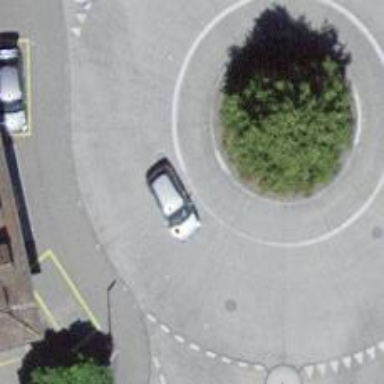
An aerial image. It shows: Secondary road with concrete surface that forms roundabout at the junction.